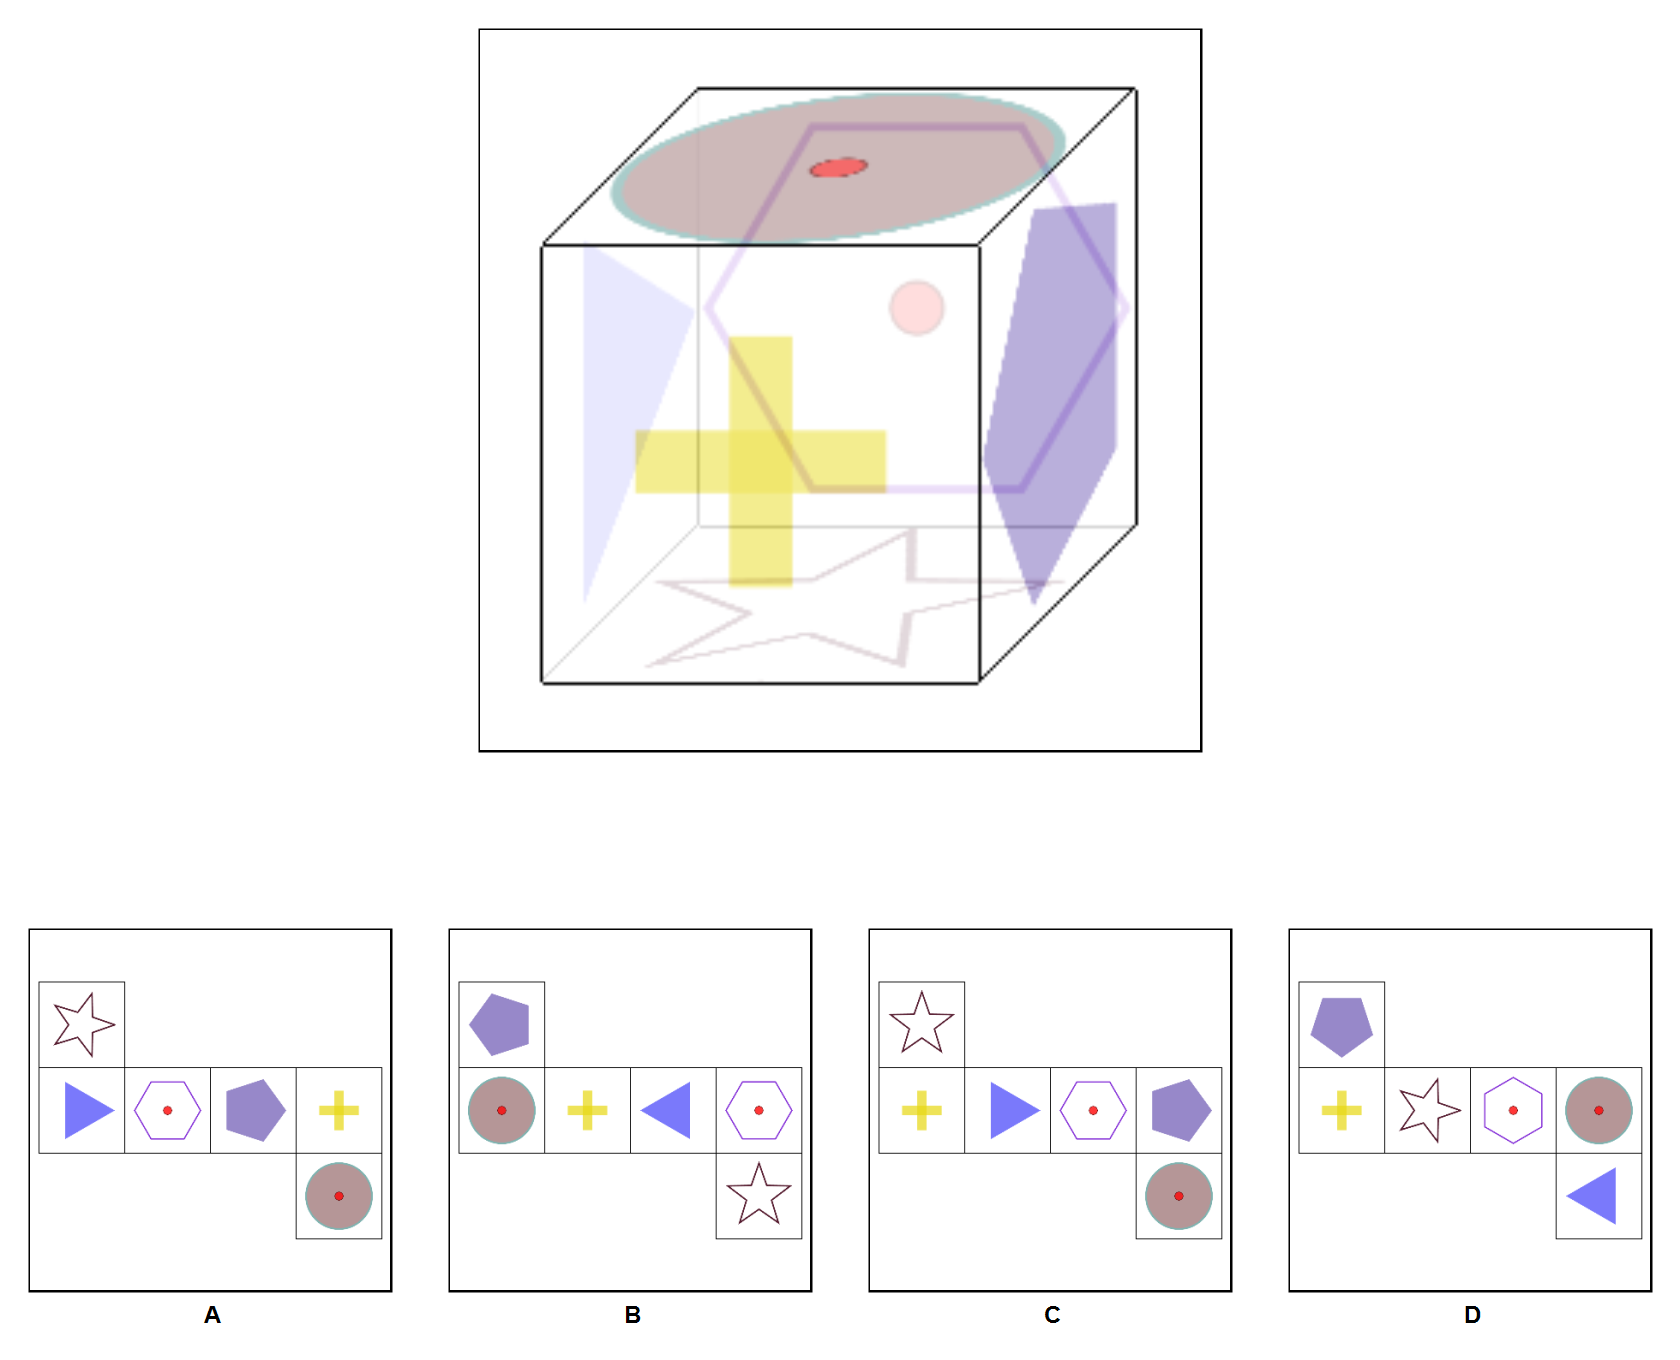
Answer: B